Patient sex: M
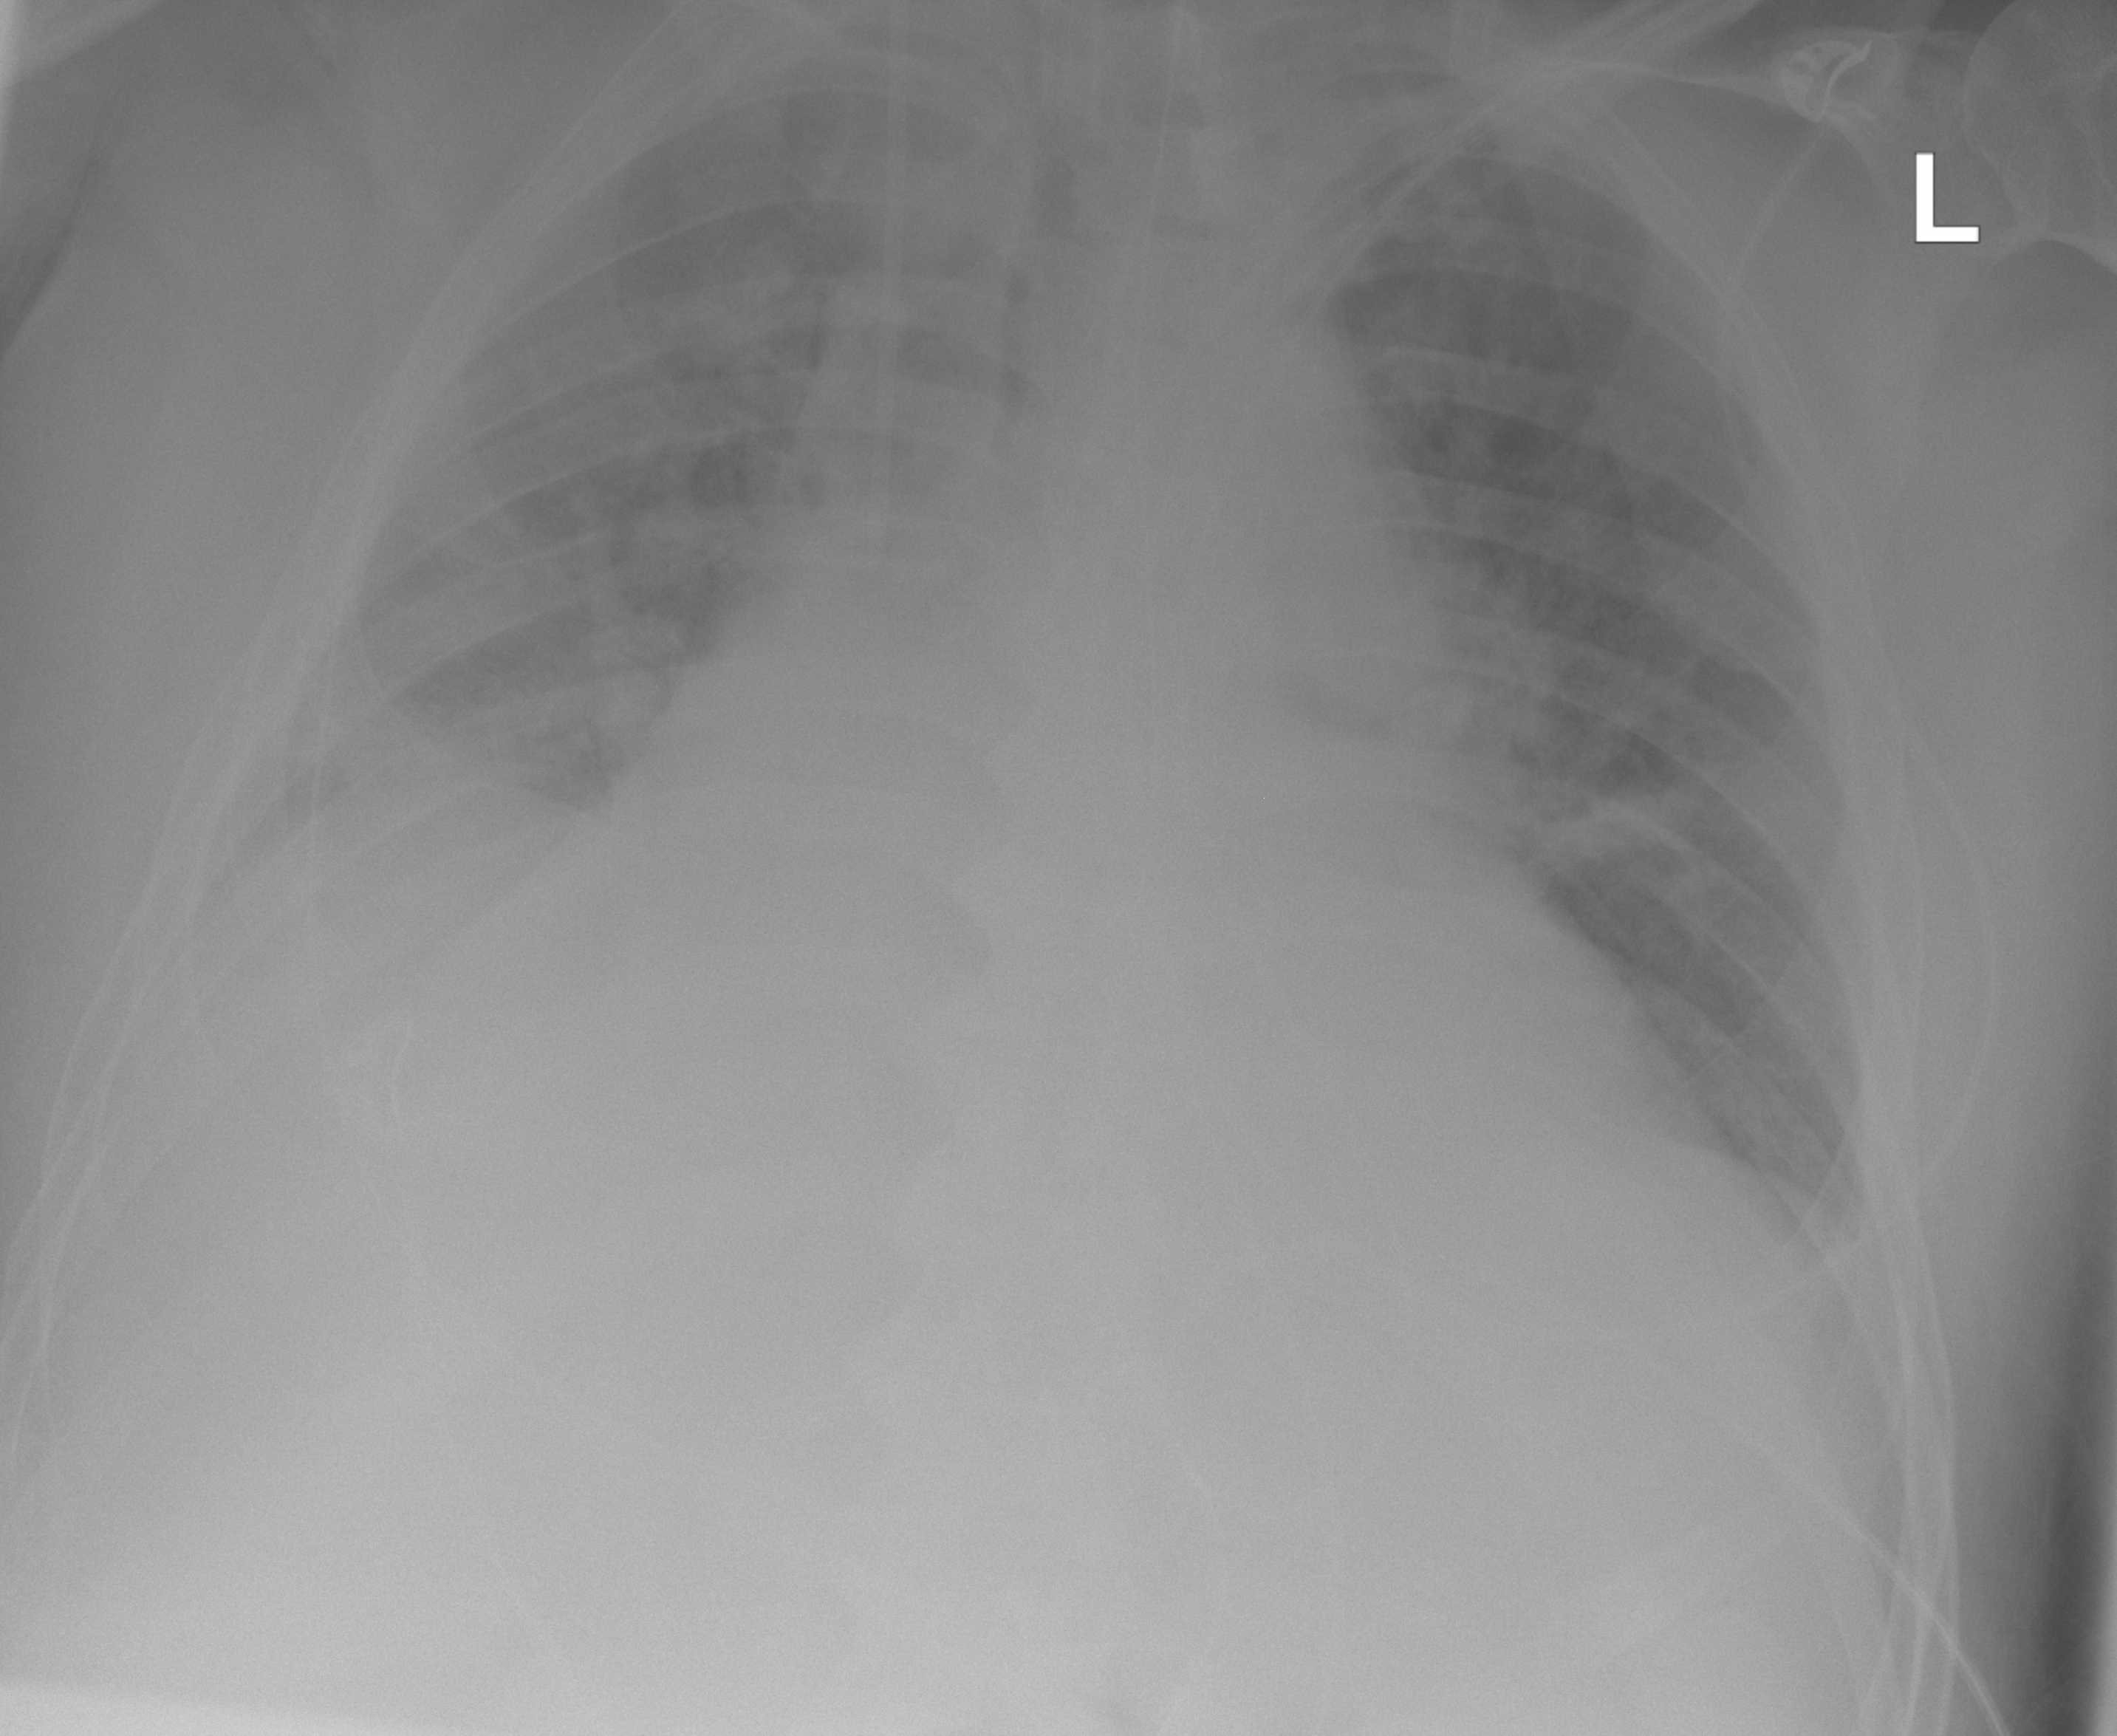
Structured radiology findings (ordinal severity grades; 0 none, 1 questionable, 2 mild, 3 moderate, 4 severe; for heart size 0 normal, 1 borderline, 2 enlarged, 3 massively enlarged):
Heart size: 2
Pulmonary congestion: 2
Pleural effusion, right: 2
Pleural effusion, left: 0
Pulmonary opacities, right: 3
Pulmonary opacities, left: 0
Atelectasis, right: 2
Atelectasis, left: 2